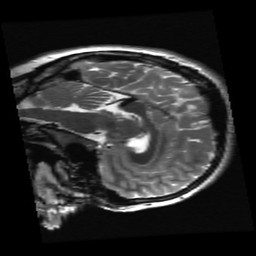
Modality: T2w
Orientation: sagittal
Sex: female
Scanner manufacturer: ge
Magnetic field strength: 3 T
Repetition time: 5 s
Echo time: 0.101 s